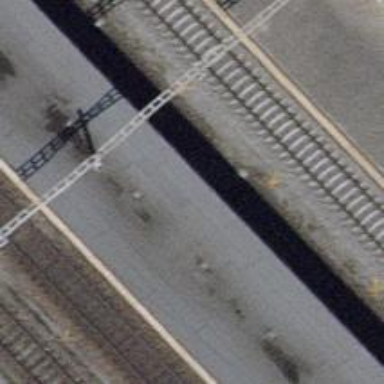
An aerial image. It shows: Stop position for public transport at railway stop.